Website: crate-barrel
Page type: receipt
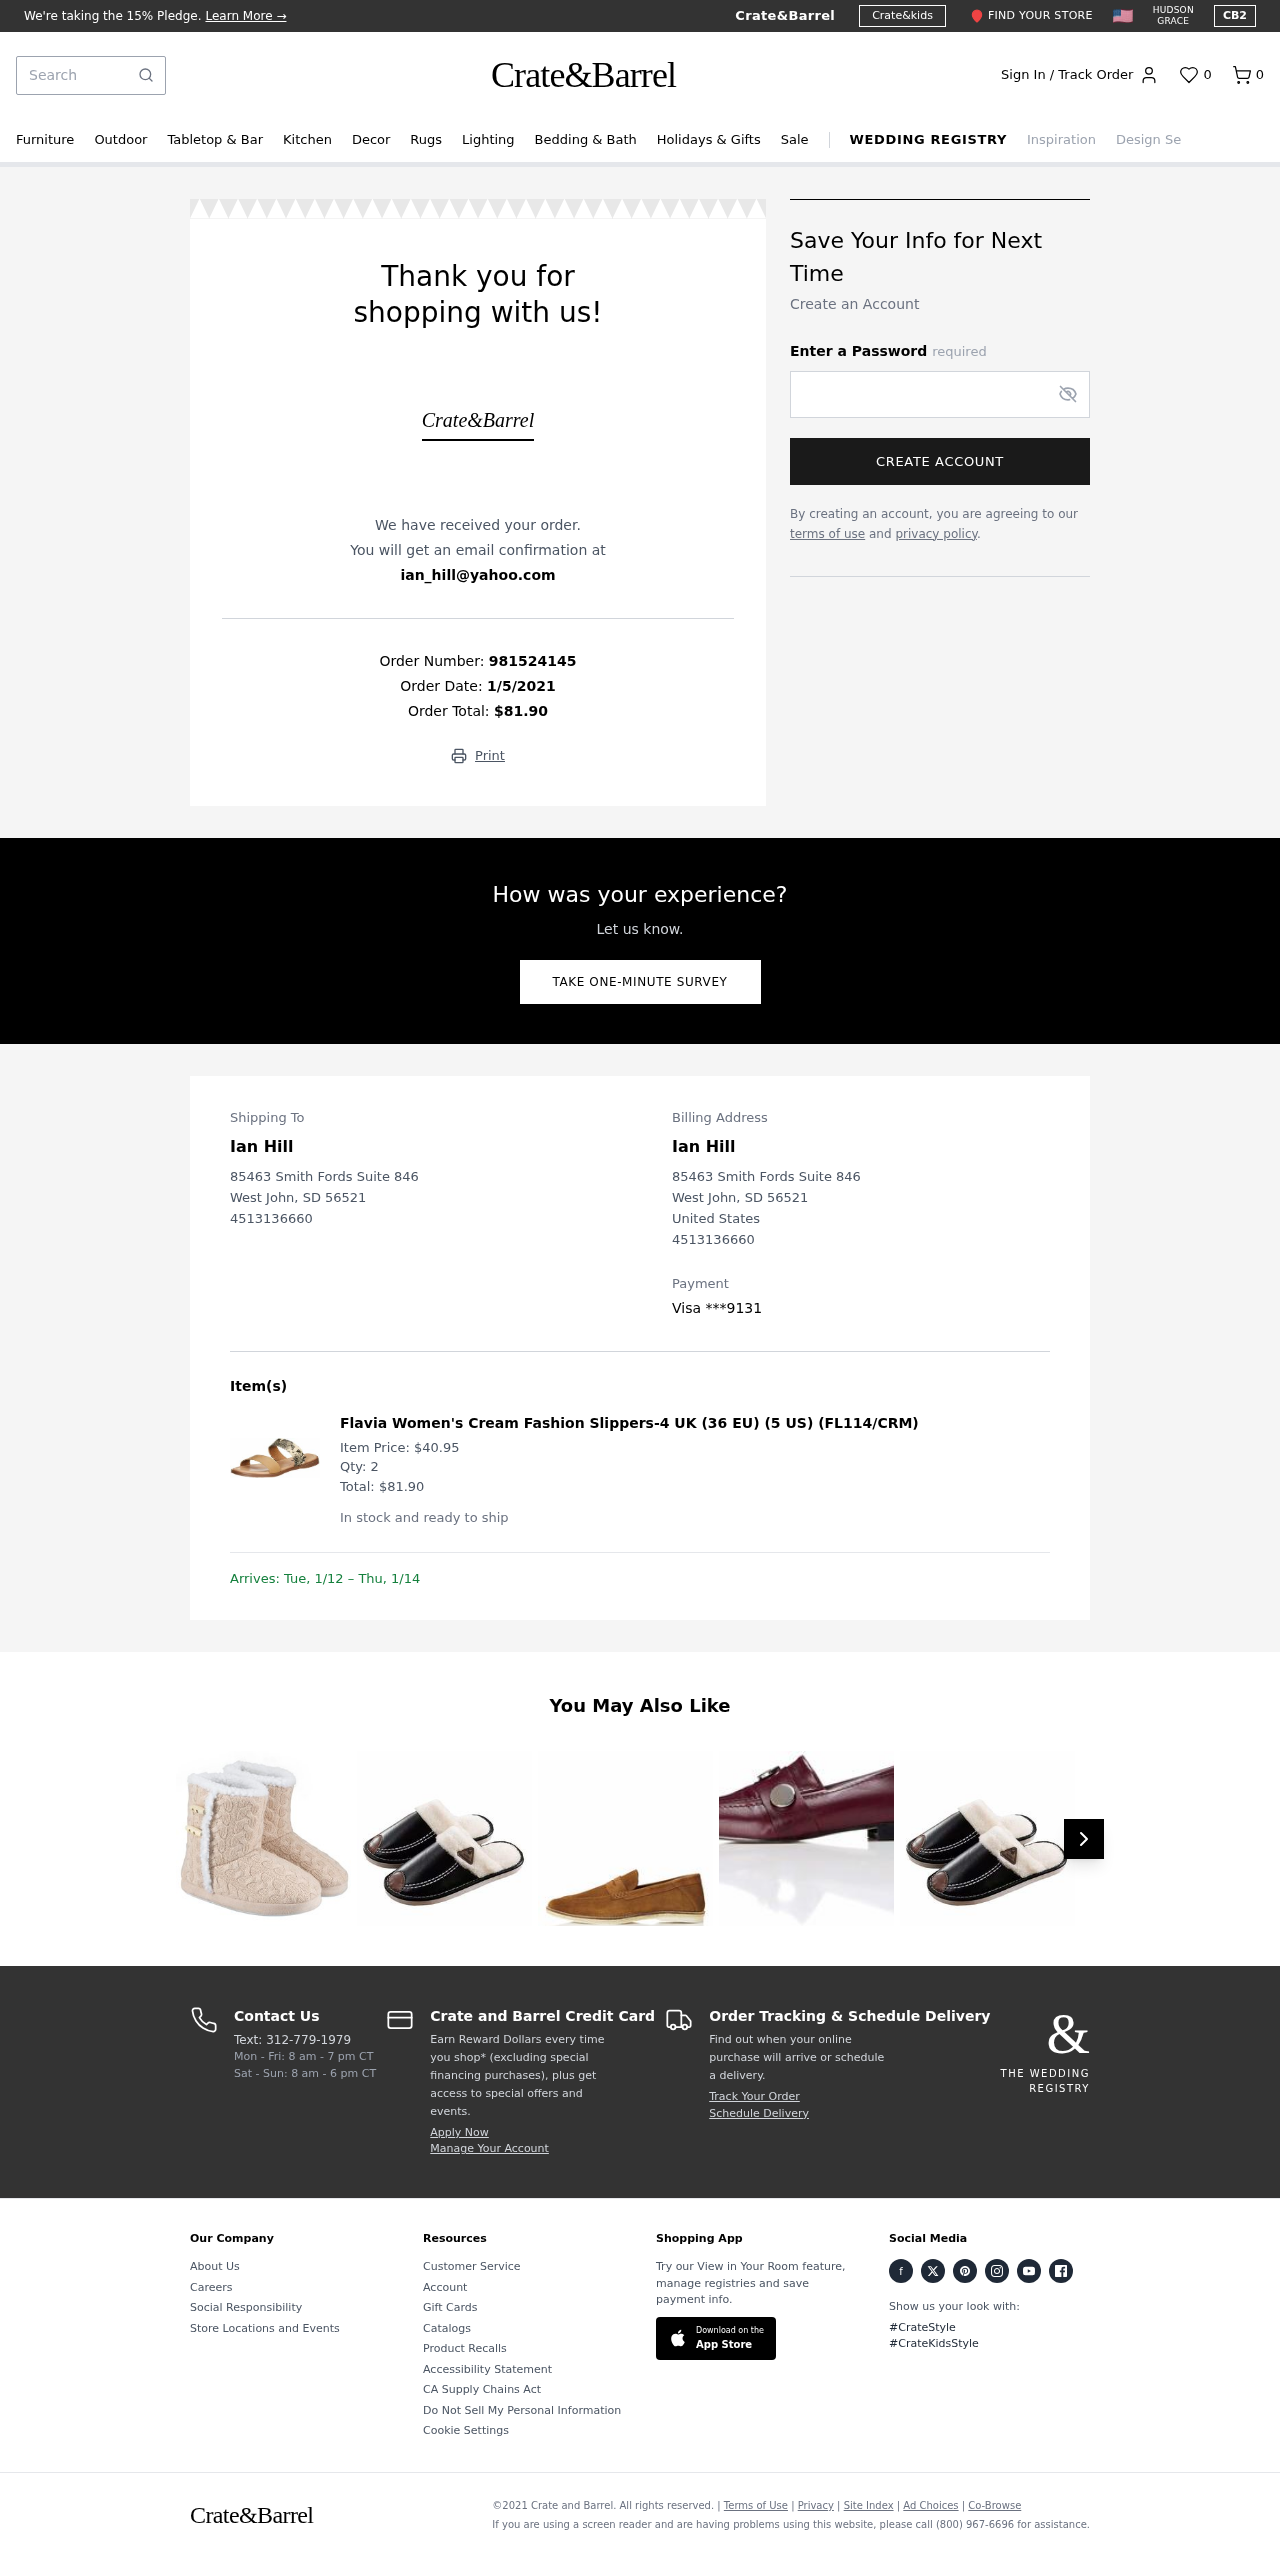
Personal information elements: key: PII_CARD_LAST4
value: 9131
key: PII_CARD_TYPE
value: Visa
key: PII_CITY
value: West John
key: PII_COUNTRY
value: United States
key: PII_EMAIL
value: ian_hill@yahoo.com
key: PII_FULLNAME
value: Ian Hill
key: PII_PHONE
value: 4513136660
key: PII_POSTCODE
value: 56521
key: PII_STATE_ABBR
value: SD
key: PII_STREET
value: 85463 Smith Fords Suite 846
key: PII_FULLNAME2
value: Ian Hill
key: PII_STREET2
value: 85463 Smith Fords Suite 846
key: PII_CITY2
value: West John
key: PII_STATE_ABBR2
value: SD
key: PII_POSTCODE2
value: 56521
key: PII_PHONE2
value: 4513136660
Product elements: key: PRODUCT1_NAME
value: Flavia Women's Cream Fashion Slippers-4 UK (36 EU) (5 US) (FL114/CRM)
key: PRODUCT1_PRICE
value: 40.95
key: PRODUCT1_QUANTITY
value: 2
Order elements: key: ORDER_NUM_ITEMS
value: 0
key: ORDER_ID
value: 981524145
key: ORDER_DATE
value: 1/5/2021
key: ORDER_TOTAL
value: $81.90
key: ORDER_ITEM_TOTAL
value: $81.90
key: ORDER_DELIVERY_DATE
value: Tue, 1/12 – Thu, 1/14
Search elements: key: HEADER_SEARCH
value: Search
Other elements: key: FAVORITES_COUNT
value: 0